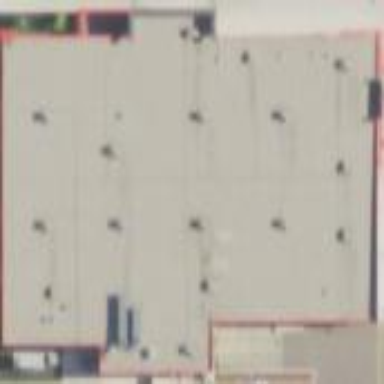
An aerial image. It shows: Supermarket building.